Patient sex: M
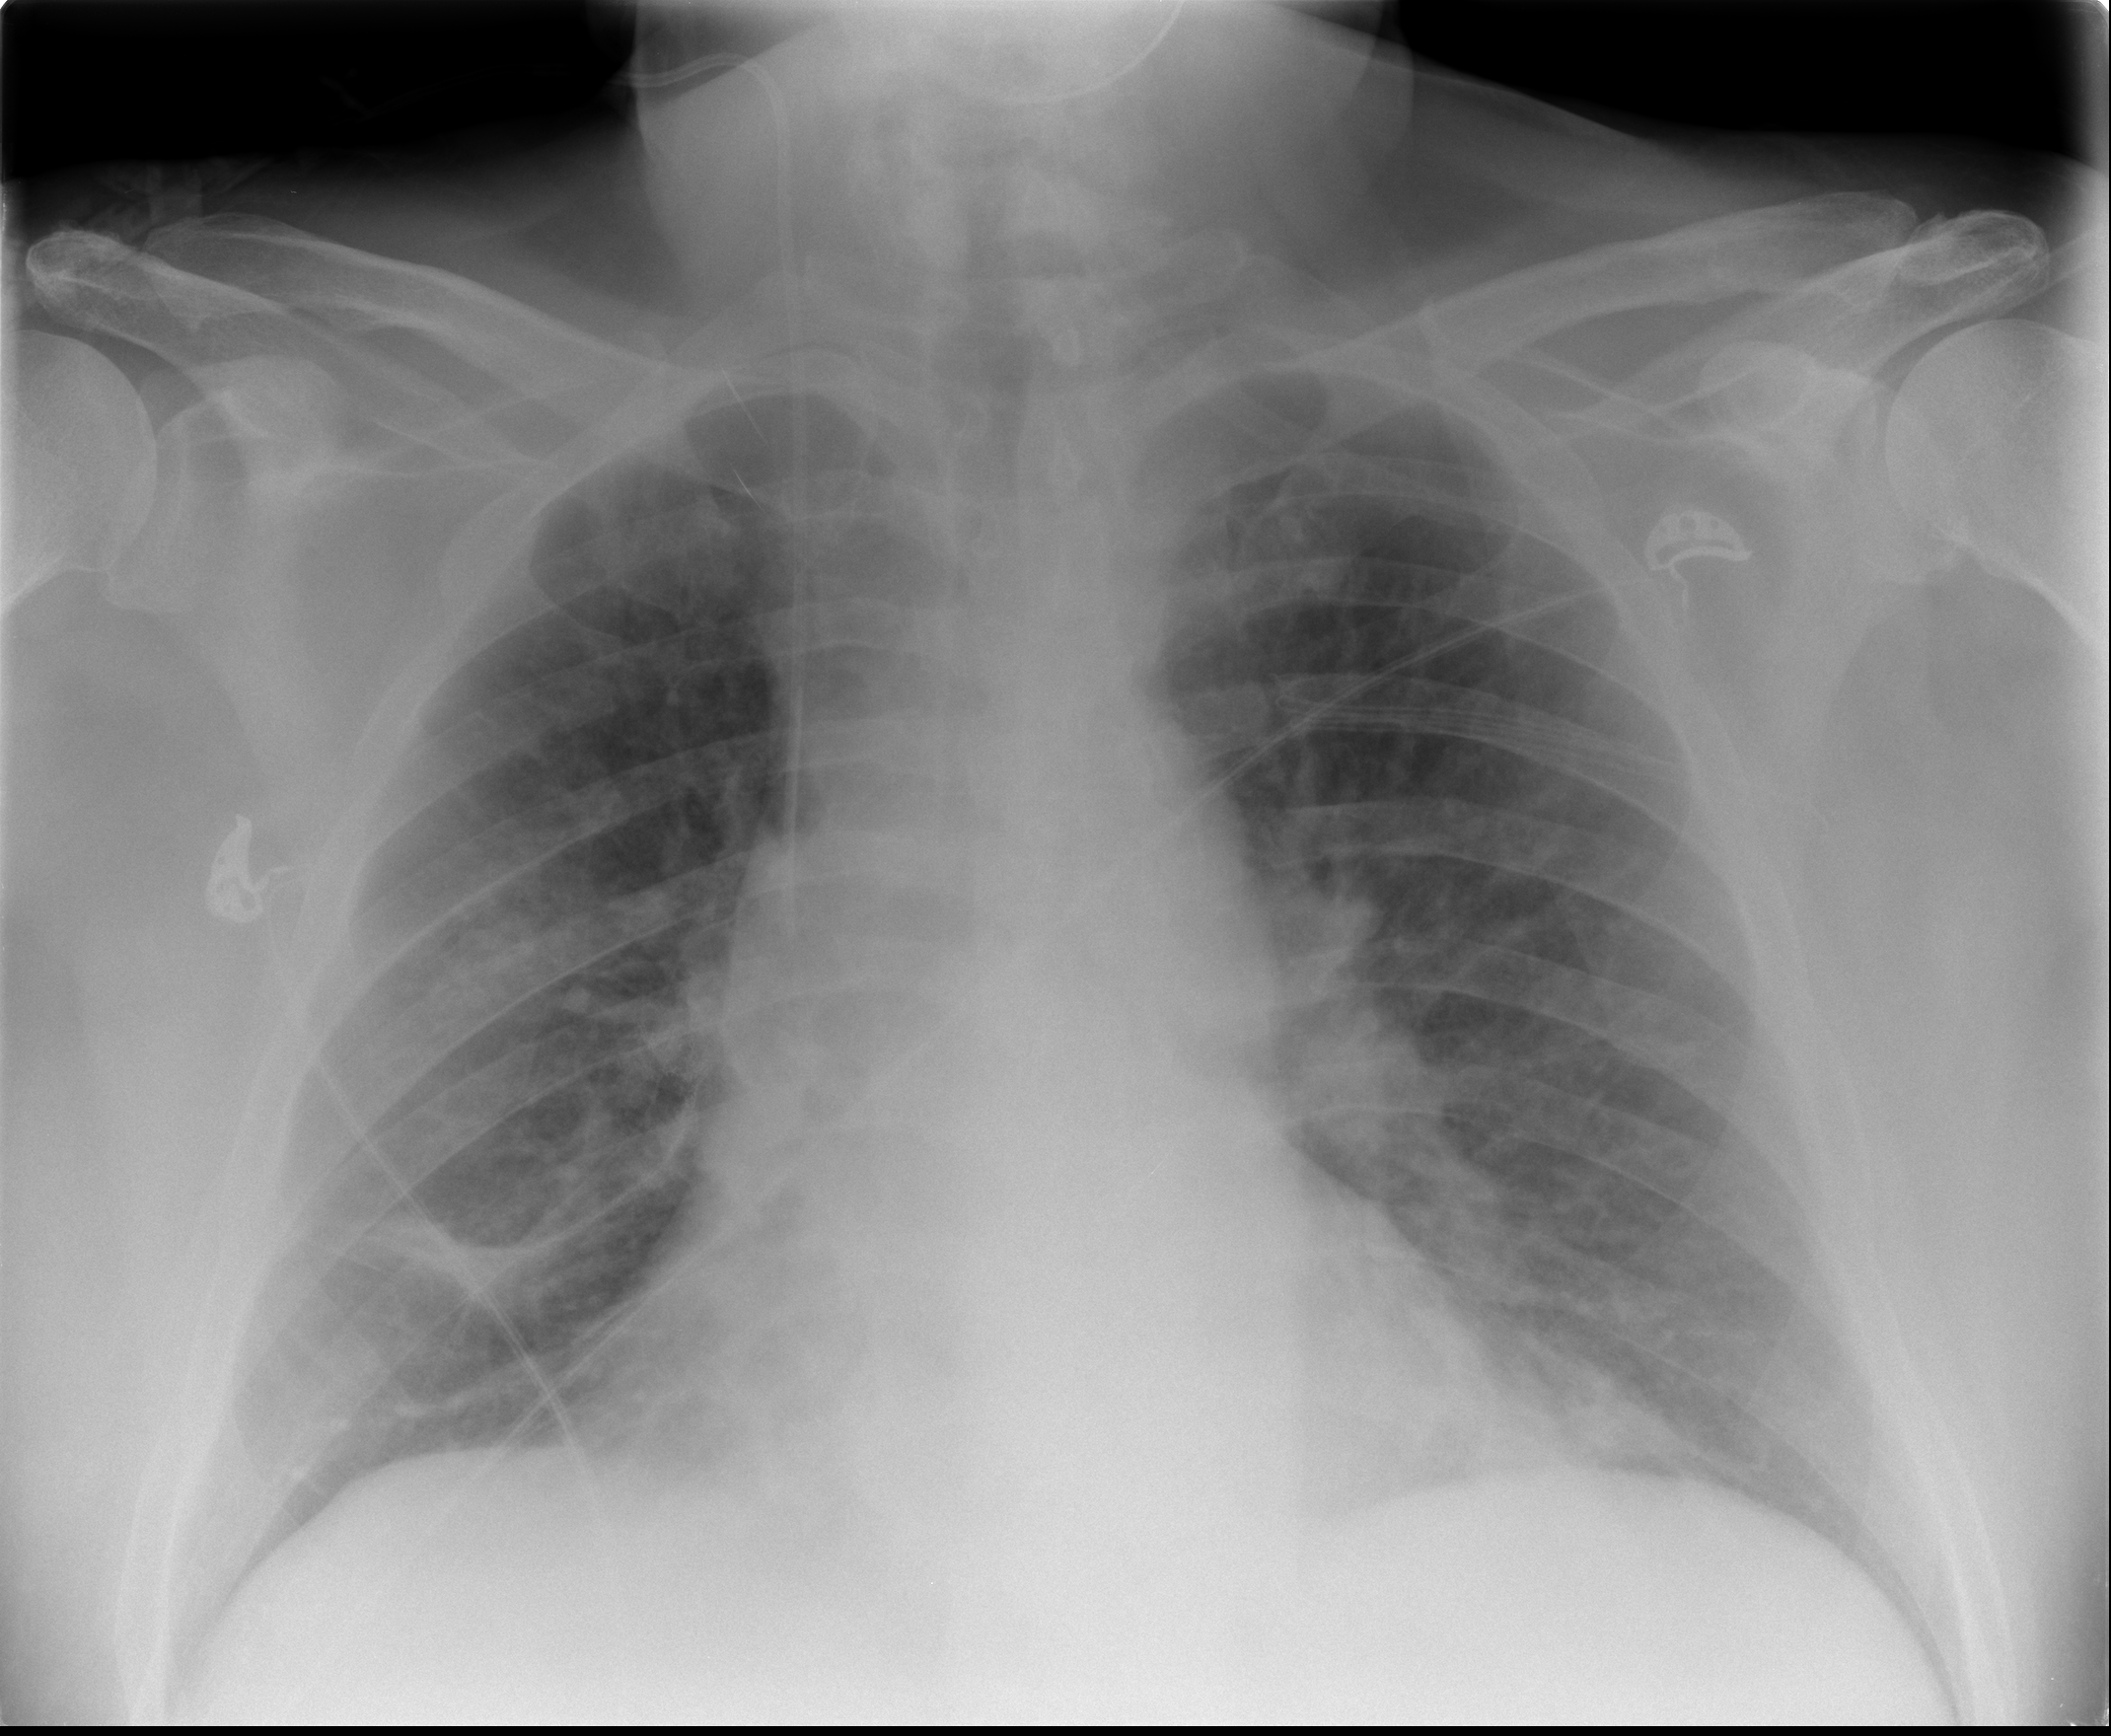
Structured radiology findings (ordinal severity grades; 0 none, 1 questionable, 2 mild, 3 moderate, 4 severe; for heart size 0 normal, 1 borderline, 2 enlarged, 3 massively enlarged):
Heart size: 1
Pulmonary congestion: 2
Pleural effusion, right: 0
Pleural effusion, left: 0
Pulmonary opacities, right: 2
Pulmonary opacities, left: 1
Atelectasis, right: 2
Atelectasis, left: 1